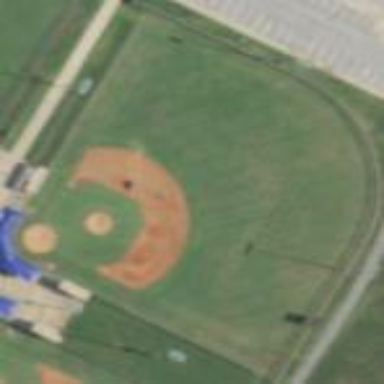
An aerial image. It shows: Baseball pitch for leisure land.